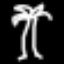
Label: palm tree